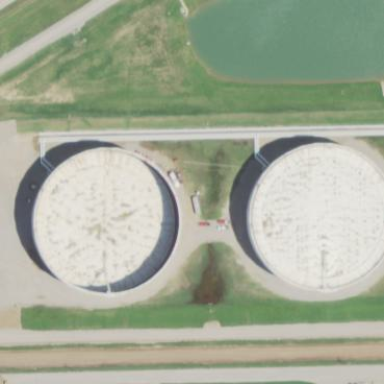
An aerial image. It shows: Storage tank which is man-made.